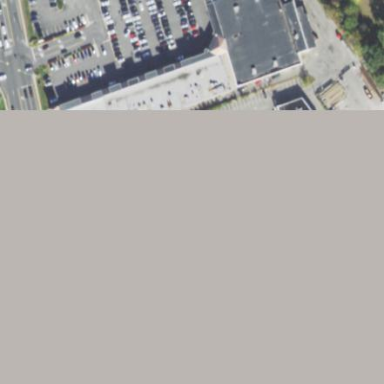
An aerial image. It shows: Retail area.